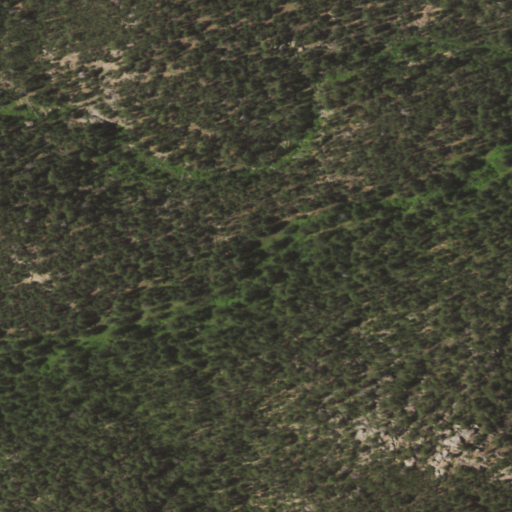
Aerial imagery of valley in Wyoming named Day Draw containing only evergreen forest